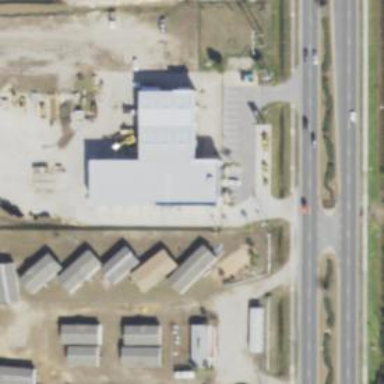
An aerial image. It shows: Retail building.